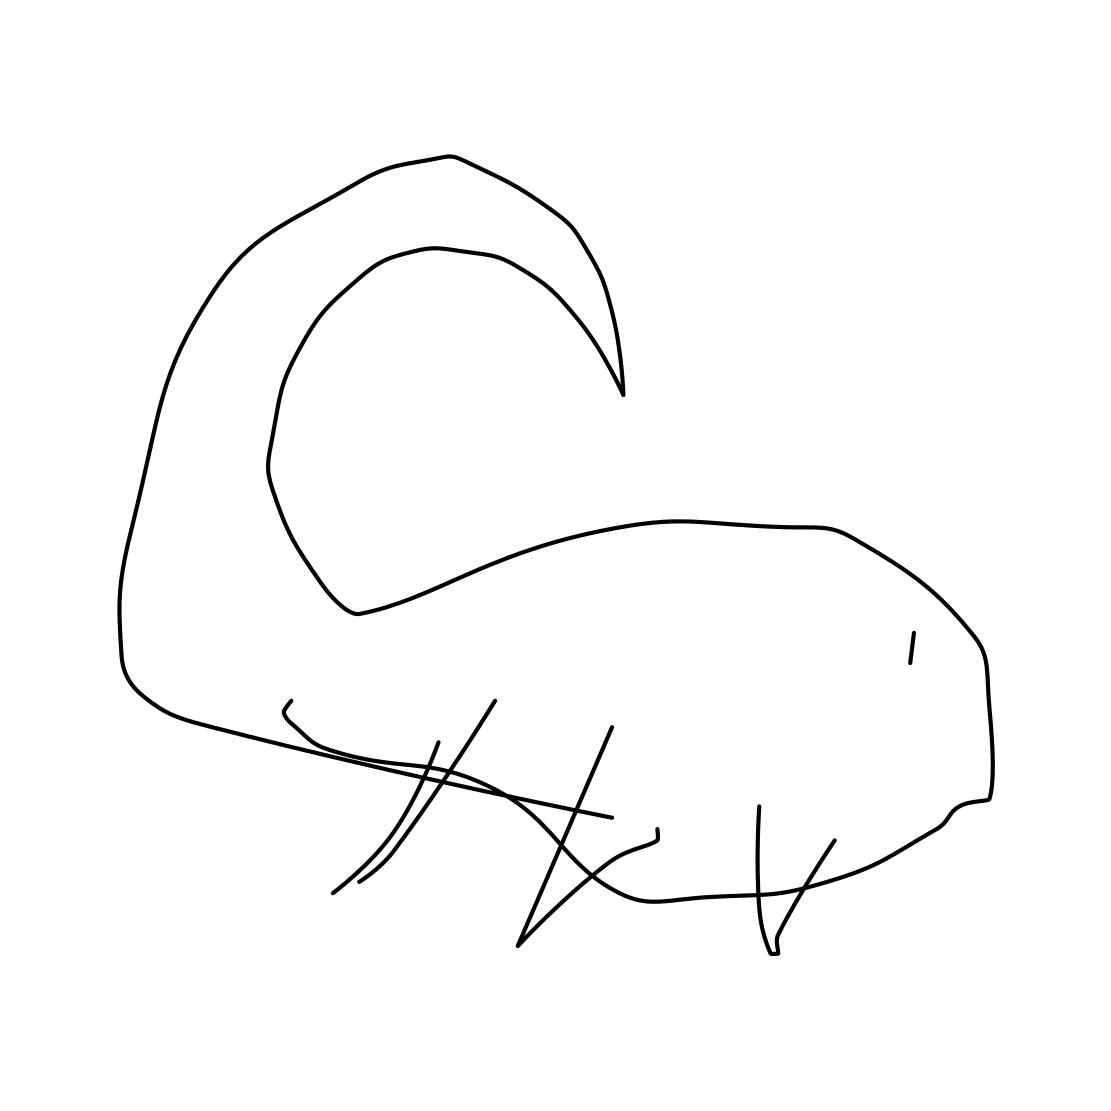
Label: scorpion